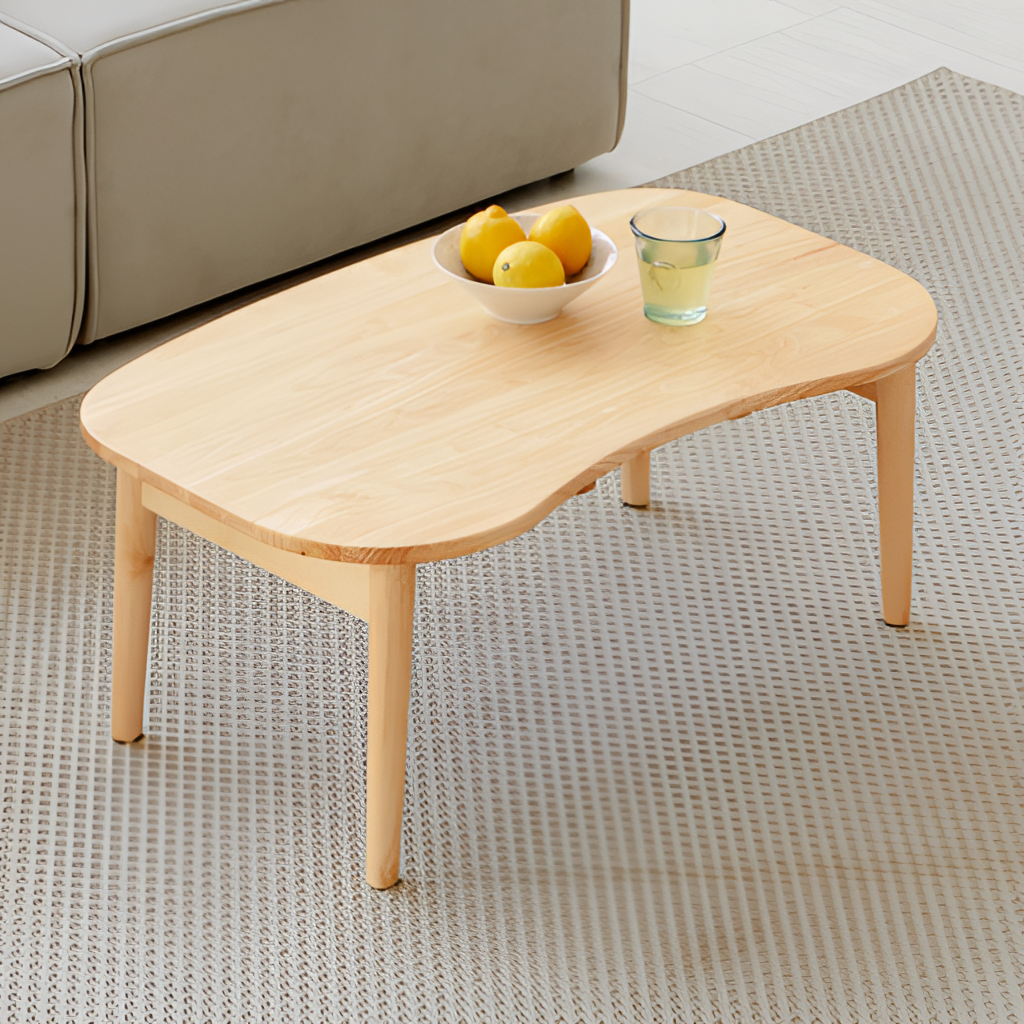
wood coffee table, living room, beige paint wallpaper, with solid pattern, fabric flooring, with weave pattern pattern, modern